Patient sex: M
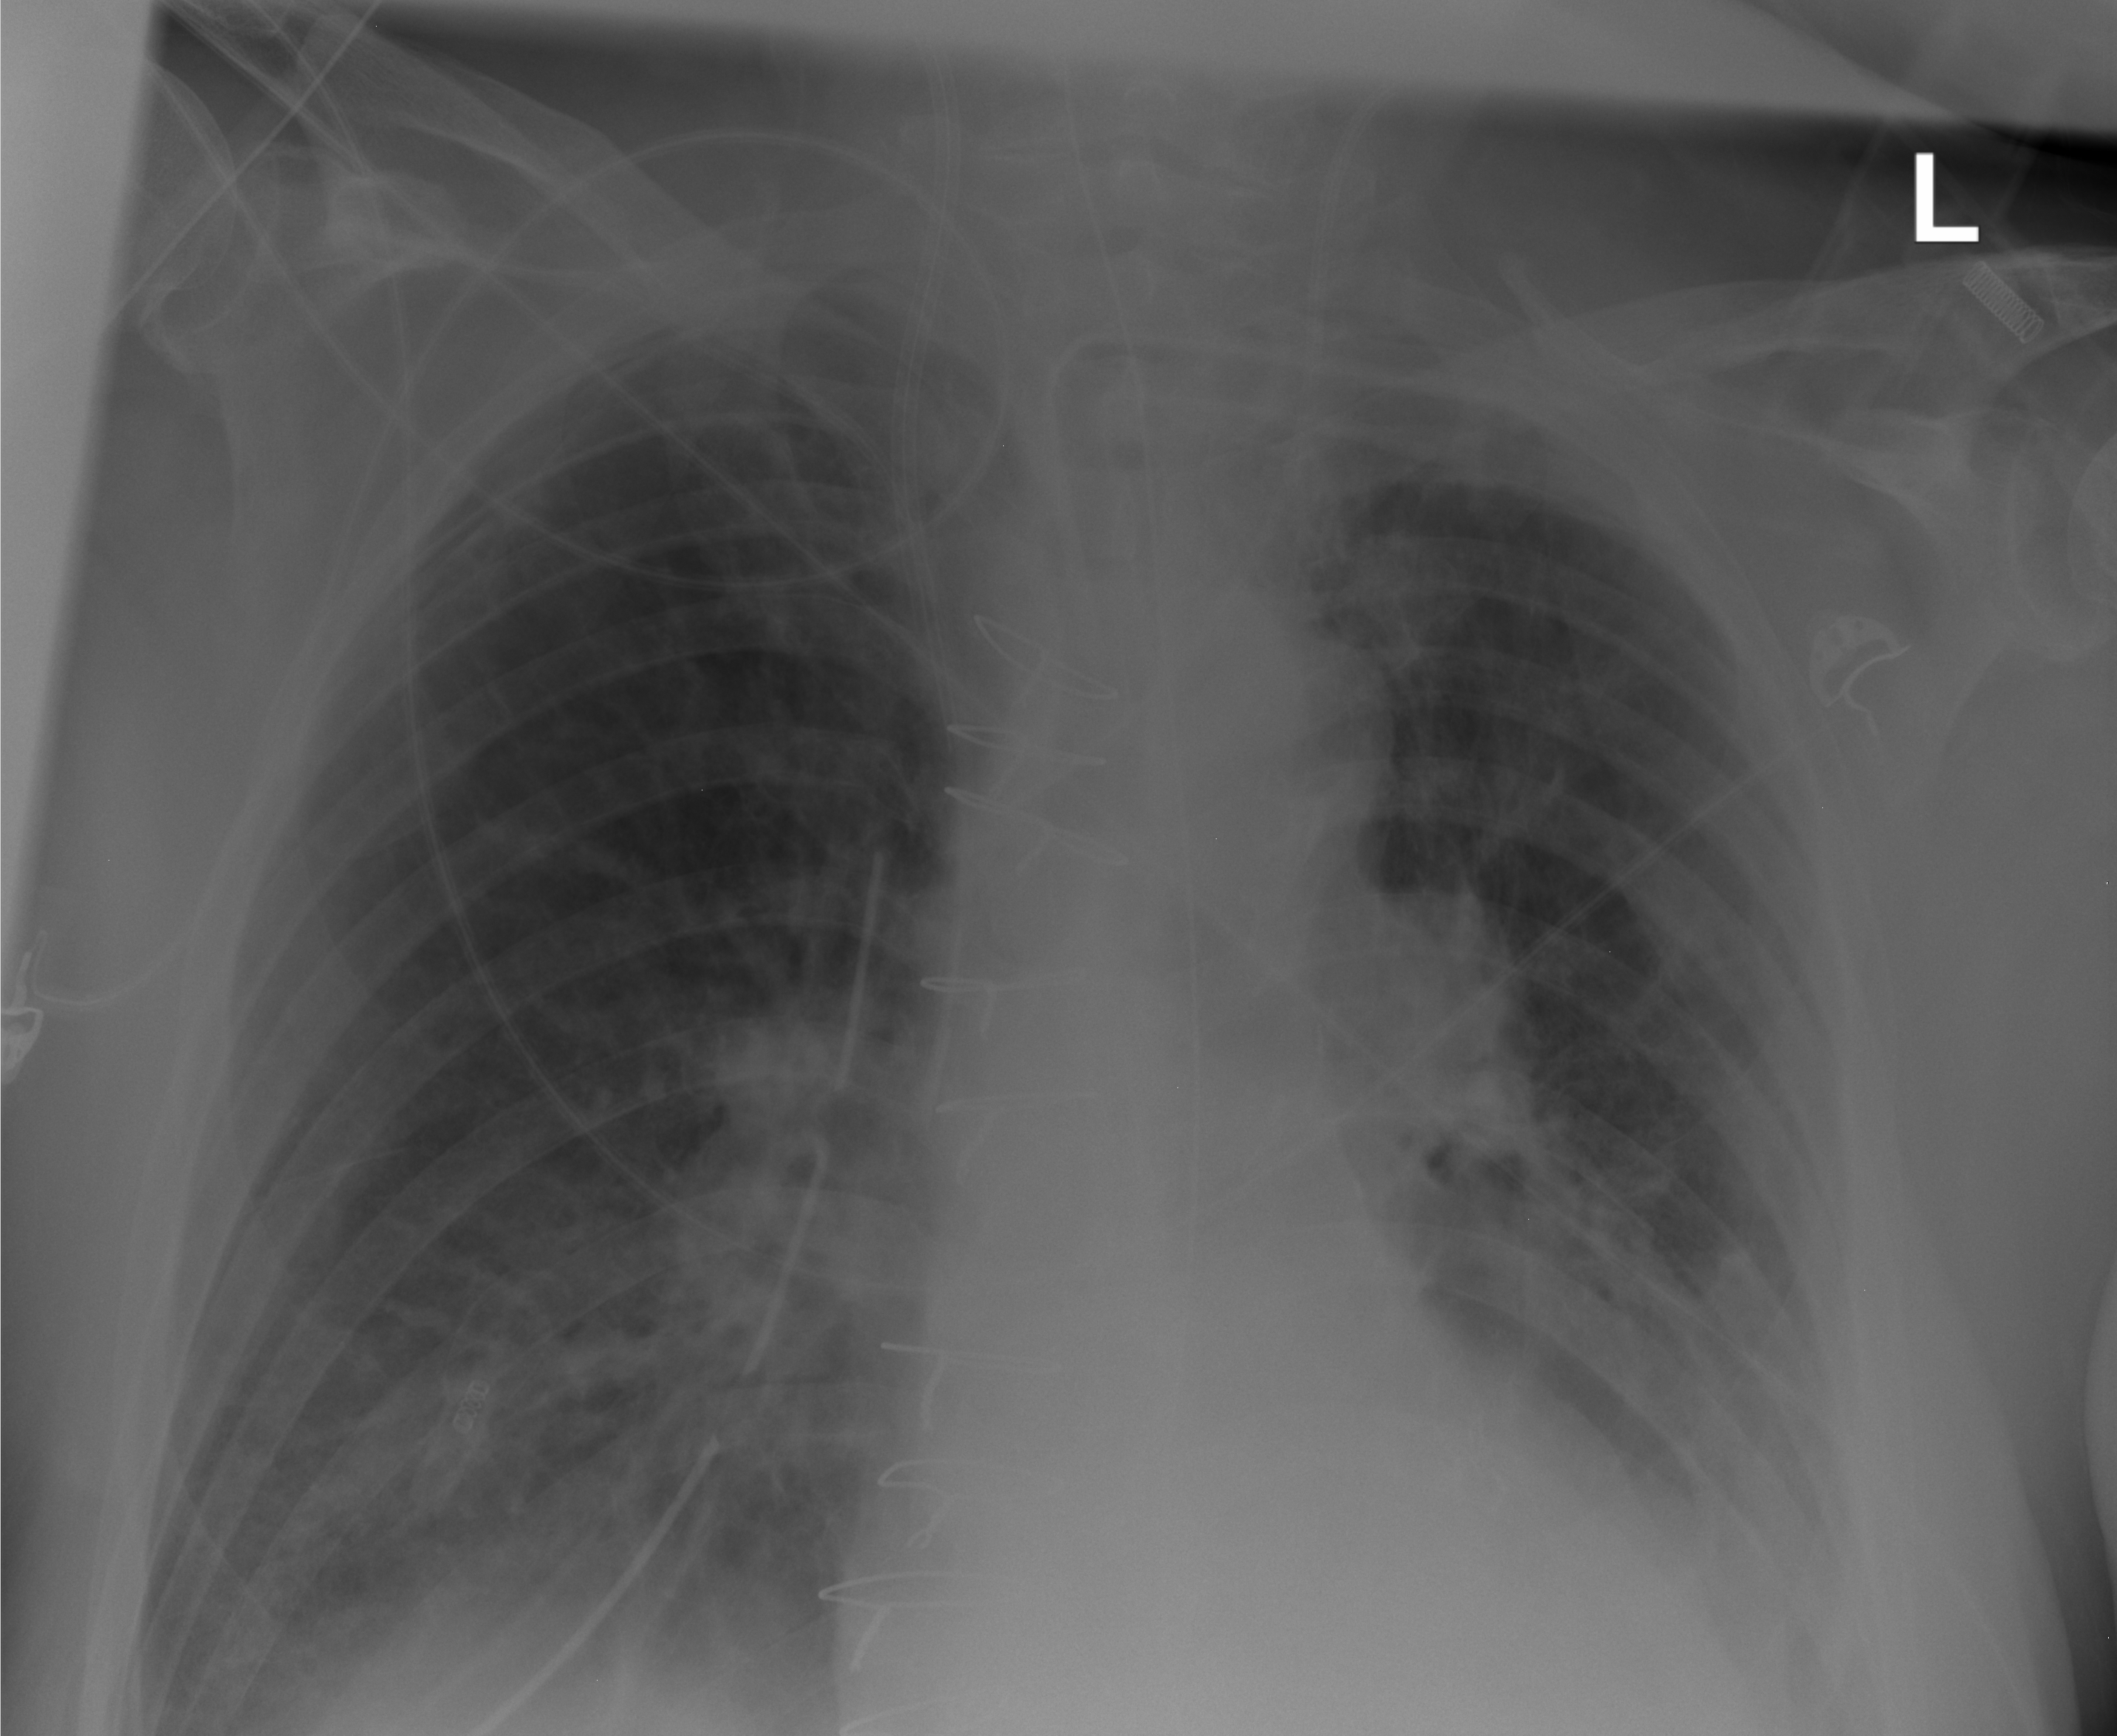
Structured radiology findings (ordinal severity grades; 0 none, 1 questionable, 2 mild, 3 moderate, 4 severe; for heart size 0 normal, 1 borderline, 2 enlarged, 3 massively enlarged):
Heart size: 2
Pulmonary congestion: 2
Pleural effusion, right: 1
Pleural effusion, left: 2
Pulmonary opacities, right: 1
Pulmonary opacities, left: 1
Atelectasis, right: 2
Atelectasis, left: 2